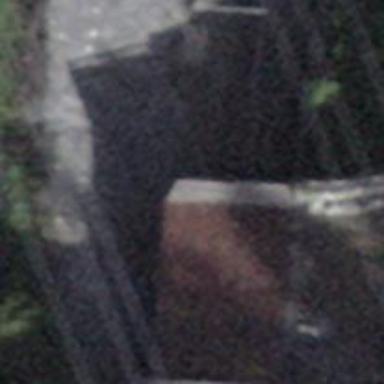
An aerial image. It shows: Narrow-gauge railway tunnel with electrified tracks and single track inside.